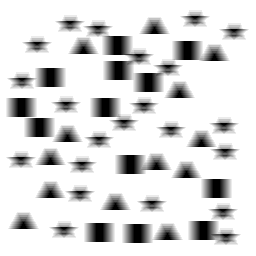
Squares: 13
Triangles: 13
Stars: 22
Total shapes: 48